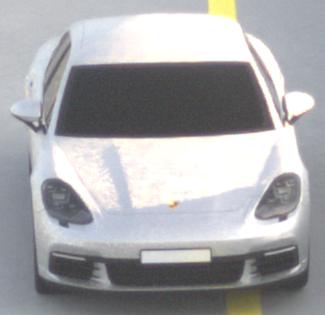
Make: Porsche
Model: Panamera
Detailed model: Panamera (971)
Model produced from: 2016/11
Model produced until: 2018/08
Doors: 5
Color: white
Road condition: dry road
Daytime: sunrise or sunset
Contrast: low contrast